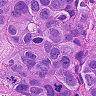
Metastatic tissue present: yes